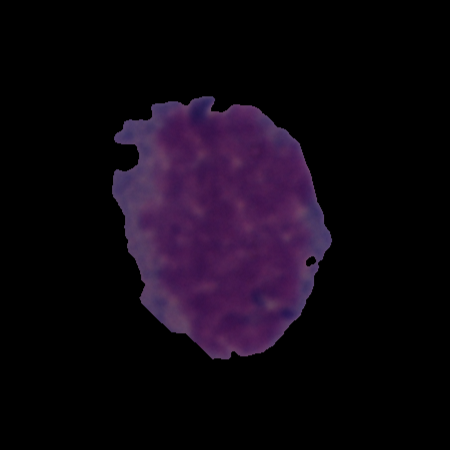
Label: cancer